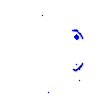
Particle: electron